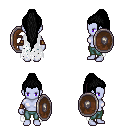
a pixel art fantasy rpg character, female body template, dark elf, purple skin, white tattered cape, teal pants, black extra-long topknot hairstyle, cloth bracers, shield, four views (front, back, left, right), 2x2 character sprite sheet, small pixel art, hard edges, no anti-aliasing